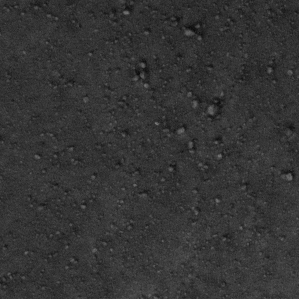
Label: frost